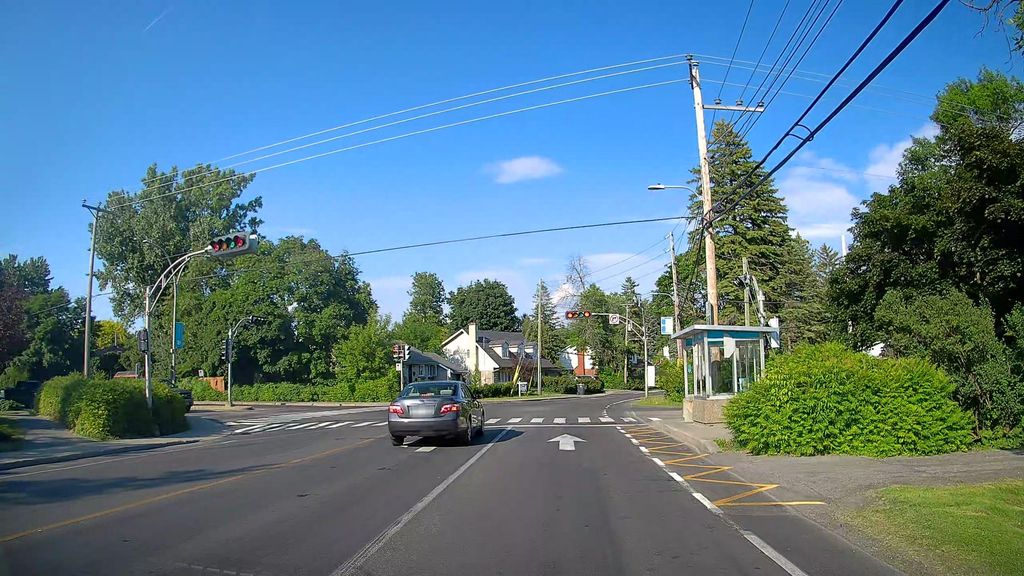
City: montreal